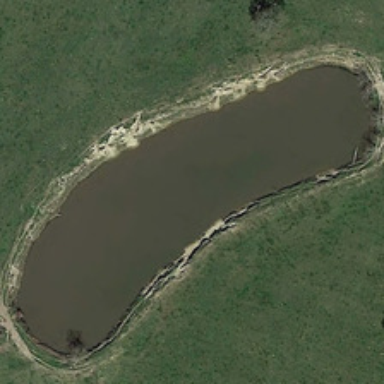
Many green plants are around an irregular pond .